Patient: sex M, age 32
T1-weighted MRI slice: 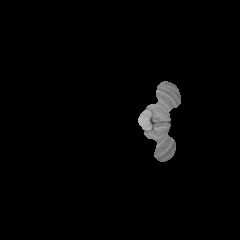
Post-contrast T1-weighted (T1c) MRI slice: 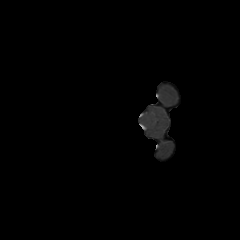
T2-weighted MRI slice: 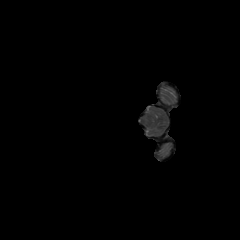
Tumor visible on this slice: no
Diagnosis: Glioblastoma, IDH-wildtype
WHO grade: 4